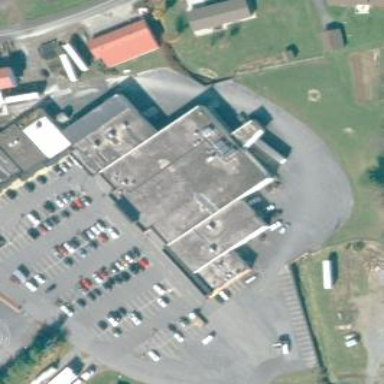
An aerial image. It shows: Retail building housing supermarket.